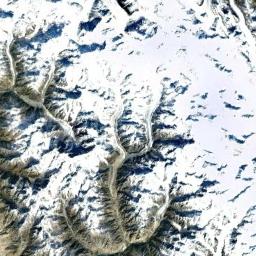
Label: snowberg